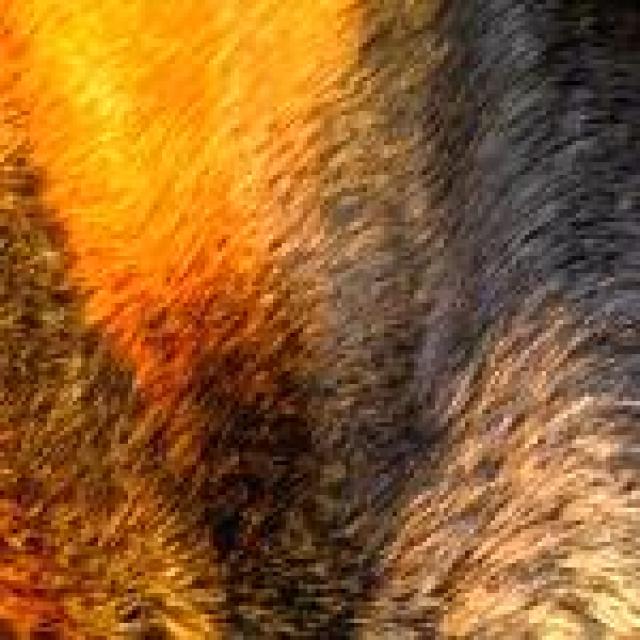
Healthy canine skin — no visible lesions, inflammation, or abnormalities. The skin and coat appear normal.